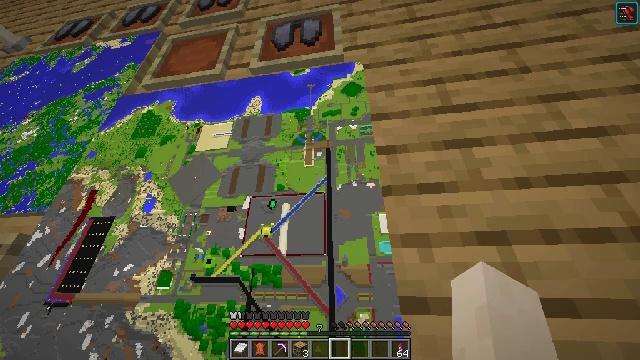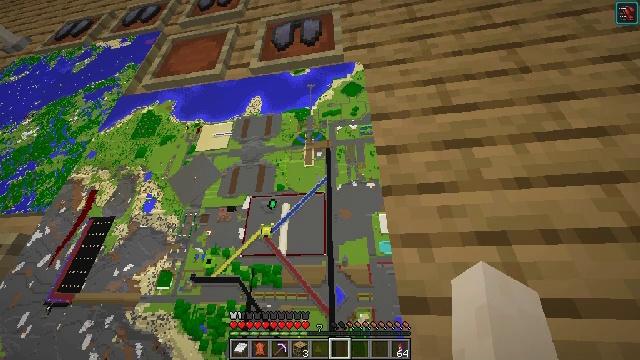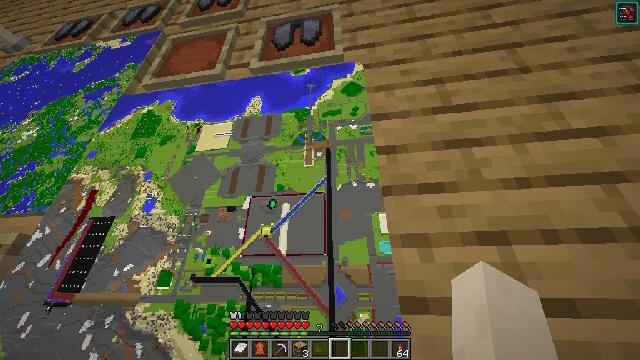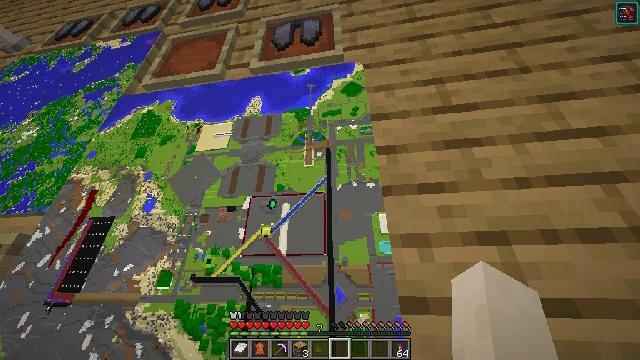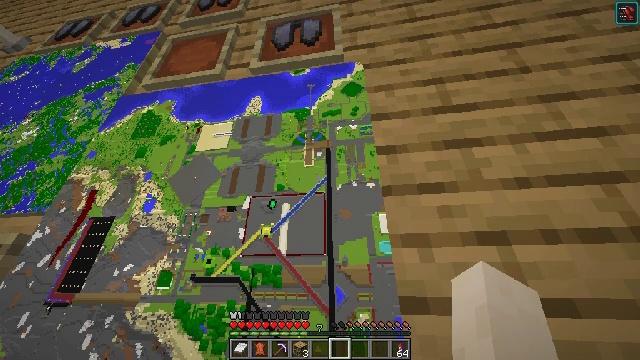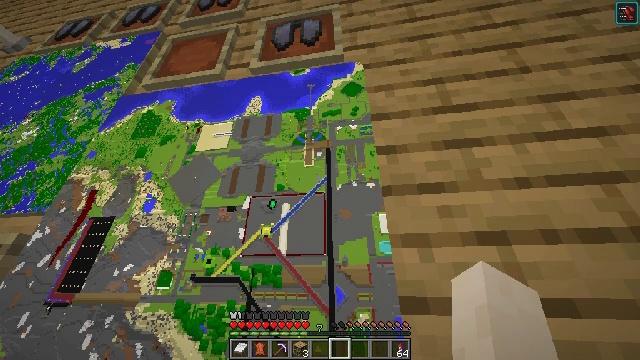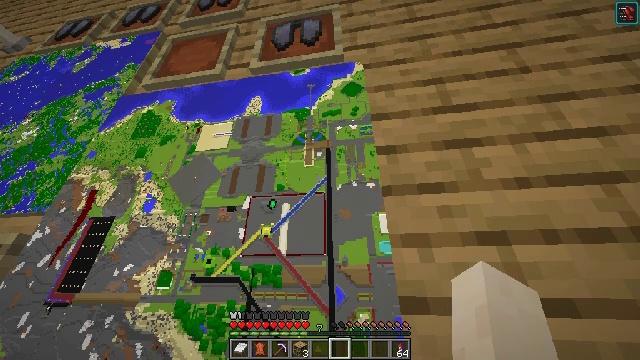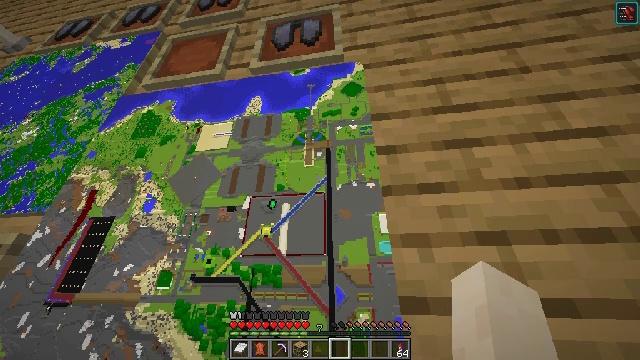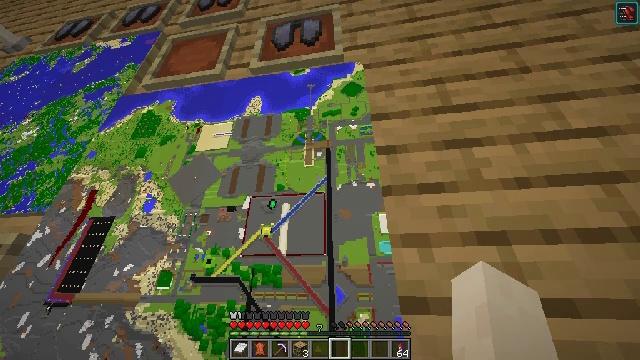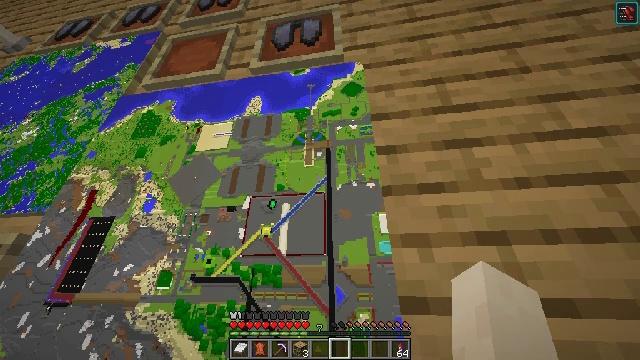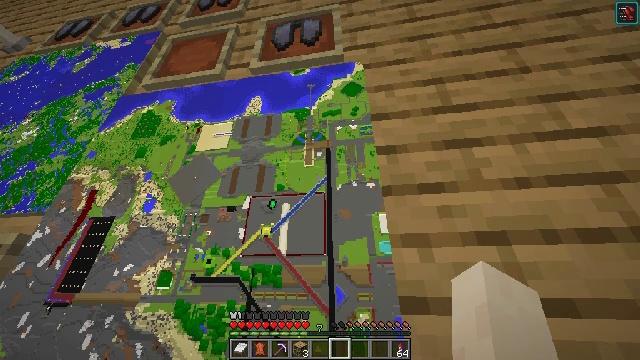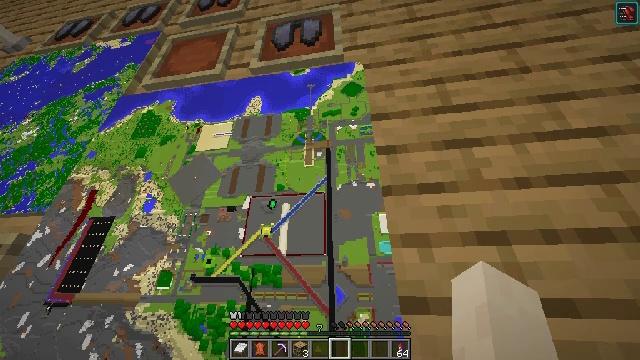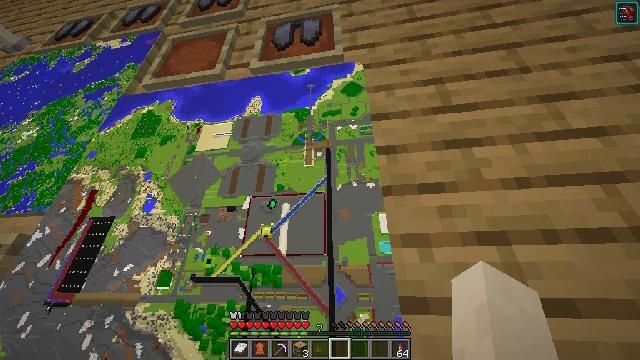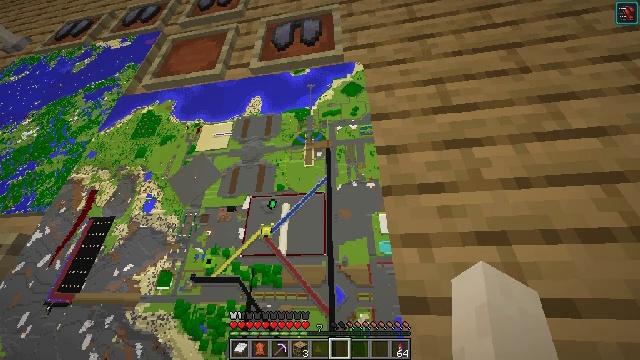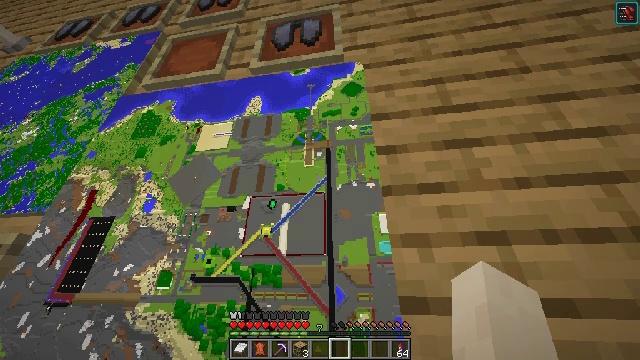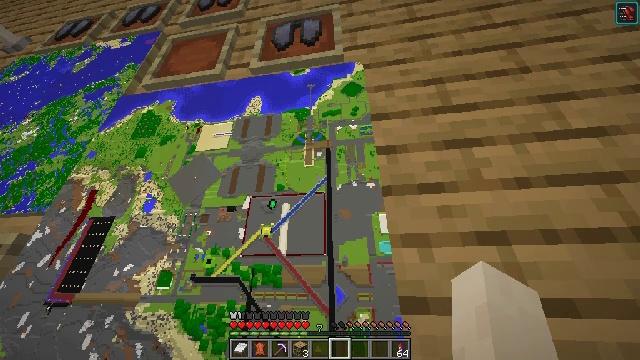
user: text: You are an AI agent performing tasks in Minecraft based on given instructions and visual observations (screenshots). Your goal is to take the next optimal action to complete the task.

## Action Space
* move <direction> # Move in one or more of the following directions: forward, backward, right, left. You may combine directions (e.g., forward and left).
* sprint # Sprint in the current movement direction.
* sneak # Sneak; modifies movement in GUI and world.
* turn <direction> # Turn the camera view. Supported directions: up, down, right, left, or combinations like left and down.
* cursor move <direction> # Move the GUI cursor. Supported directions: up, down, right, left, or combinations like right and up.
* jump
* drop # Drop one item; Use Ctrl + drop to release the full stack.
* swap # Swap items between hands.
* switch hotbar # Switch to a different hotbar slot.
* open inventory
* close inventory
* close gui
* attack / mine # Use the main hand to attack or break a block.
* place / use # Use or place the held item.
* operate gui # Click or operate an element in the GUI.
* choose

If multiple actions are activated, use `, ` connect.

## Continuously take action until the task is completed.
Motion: motion action
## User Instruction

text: Make a compass with four iron ingots and one redstone dust.
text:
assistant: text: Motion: no_op
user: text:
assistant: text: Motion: no_op
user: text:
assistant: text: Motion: no_op
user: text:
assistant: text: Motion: no_op
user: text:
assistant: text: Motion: no_op
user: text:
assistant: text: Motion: no_op
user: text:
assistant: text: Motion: no_op
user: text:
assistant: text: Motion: no_op
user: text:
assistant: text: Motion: no_op
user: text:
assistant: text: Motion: no_op
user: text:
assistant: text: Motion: no_op
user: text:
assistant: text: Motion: no_op
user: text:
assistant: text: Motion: no_op
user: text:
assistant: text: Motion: no_op
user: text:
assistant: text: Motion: no_op
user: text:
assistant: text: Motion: no_op
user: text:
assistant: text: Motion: no_op
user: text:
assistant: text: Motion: no_op
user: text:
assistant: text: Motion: no_op
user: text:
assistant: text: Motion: no_op
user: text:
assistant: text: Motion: no_op
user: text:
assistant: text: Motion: no_op
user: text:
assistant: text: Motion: no_op
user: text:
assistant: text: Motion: no_op
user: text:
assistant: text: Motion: no_op
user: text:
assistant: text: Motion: no_op
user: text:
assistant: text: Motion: no_op
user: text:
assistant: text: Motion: no_op
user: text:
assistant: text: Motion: no_op
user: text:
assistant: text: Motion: no_op